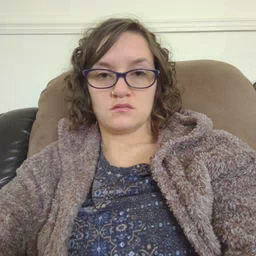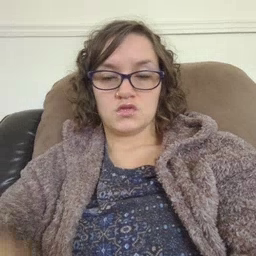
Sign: toy